Question: I'm writing a directive that will take a link, makes a HEAD request to check if the link returns a 200 code, and if it does, then sticks that link into an iframe src.
But, what I'm finding is that $http is giving me errors, despite the fact that the network tab of my chrome & firefox debuggers are showing me the server responds with a status code of 200.
Plnkr here to demonstrate:
<URL>
'''
angular.module('testHead', [])
.controller('testHeadController', function($http) {
var vm = this;
vm.results = "waiting";
vm.getHead = function() {
$http.head('http://www.apple.com/')
.then(
function(response) {
console.log("response", response)
},
function(error) {
console.log("error", error)
}
)
}
});
'''
Open up the preview in full screen with the console open and you'd be able to see what I mean...

Does anybody know why this is occurring? Is it a bug in AngularJS? Why won't AngularJS show the status code that the browser is receiving?
Thanks!
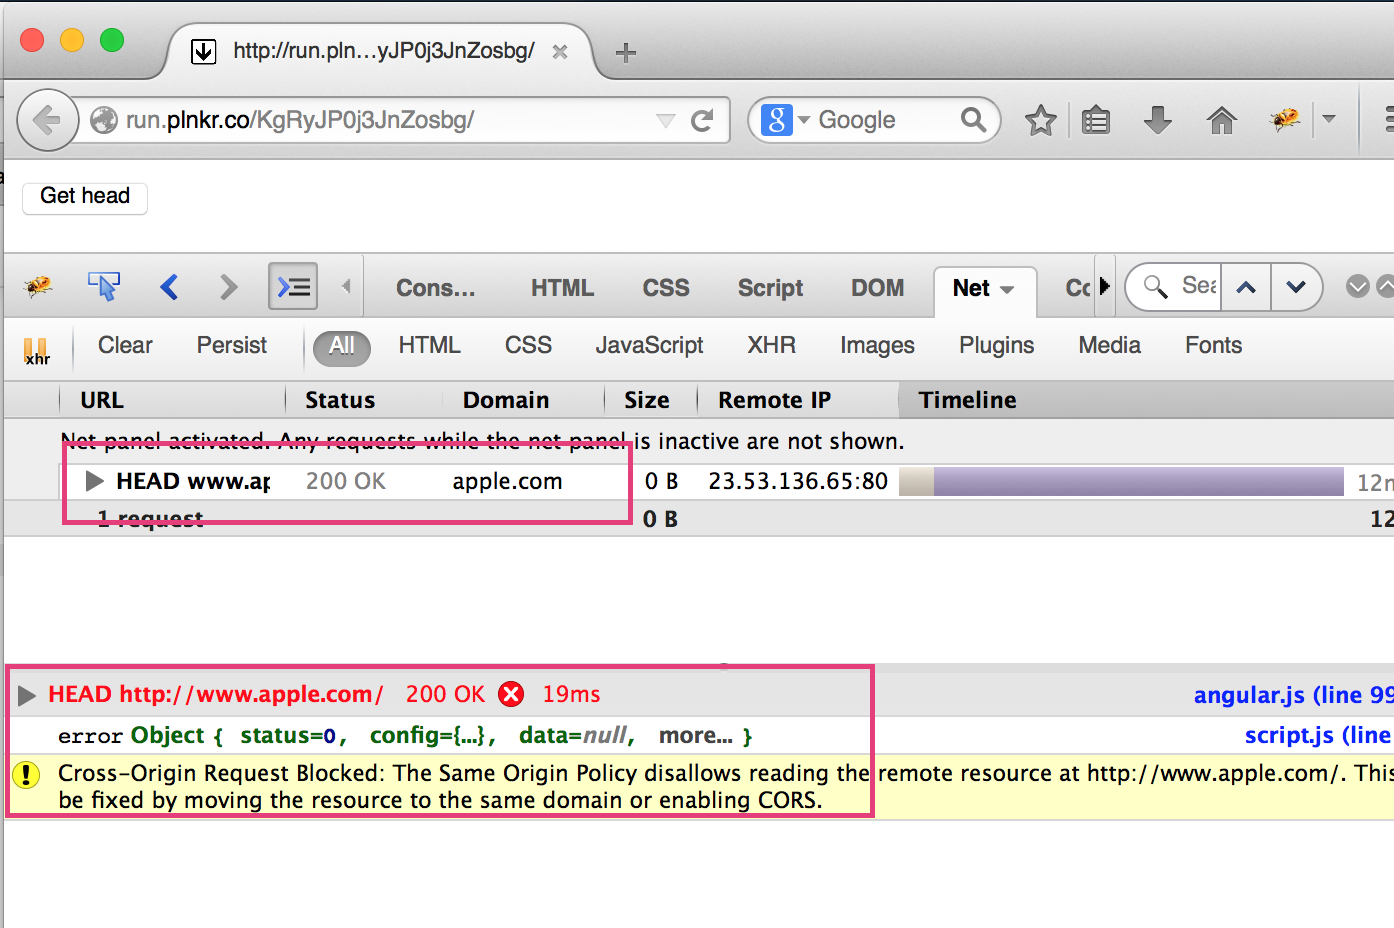
Answer: Browser successfully fetches the document. That's why you see '200' in developer console.
Then, browser checks for CORS access to decide if caller JavaScript is allowed to see the response. (It doesn't matter if it is Angular.js or anything else)
In this case, browser sees no CORS header, meaning the contents of ajax is not allowed for this domain. So, even browser got '200' from server it reports it as 'failed' to caller script because it shouldn't be accessed. That's why you see 200 in browser and 0 in Angular.js.
As long as server doesn't explicitly allow using CORS headers you can't access any part of the response in JavaScript, including headers and even status. That's by design.
If server is yours you can add CORS header to allow request.